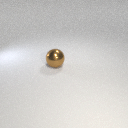
large brown metal sphere